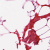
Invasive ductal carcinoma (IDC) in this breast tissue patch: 0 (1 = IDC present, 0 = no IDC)